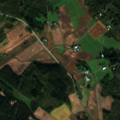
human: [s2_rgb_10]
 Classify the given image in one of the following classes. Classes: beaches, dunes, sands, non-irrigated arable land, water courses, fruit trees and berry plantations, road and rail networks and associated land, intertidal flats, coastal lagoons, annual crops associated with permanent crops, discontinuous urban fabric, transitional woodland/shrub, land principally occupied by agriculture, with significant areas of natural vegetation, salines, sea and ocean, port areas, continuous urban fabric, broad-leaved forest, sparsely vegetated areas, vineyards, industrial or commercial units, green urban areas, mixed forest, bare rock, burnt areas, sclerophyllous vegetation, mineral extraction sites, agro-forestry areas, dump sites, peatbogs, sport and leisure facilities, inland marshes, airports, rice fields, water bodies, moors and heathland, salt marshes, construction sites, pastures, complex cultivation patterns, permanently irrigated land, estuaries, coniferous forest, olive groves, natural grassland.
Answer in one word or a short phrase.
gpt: non-irrigated arable land, land principally occupied by agriculture, with significant areas of natural vegetation, coniferous forest, mixed forest